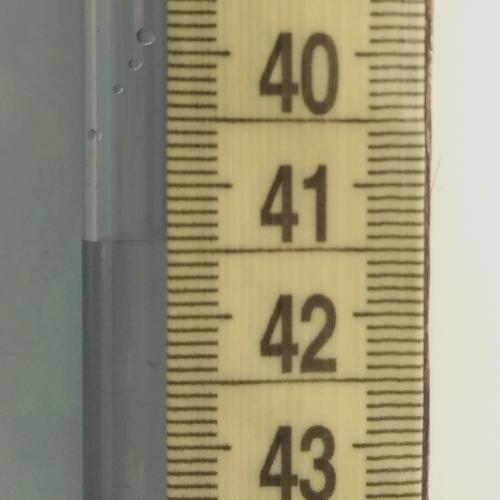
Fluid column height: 41.4 cm